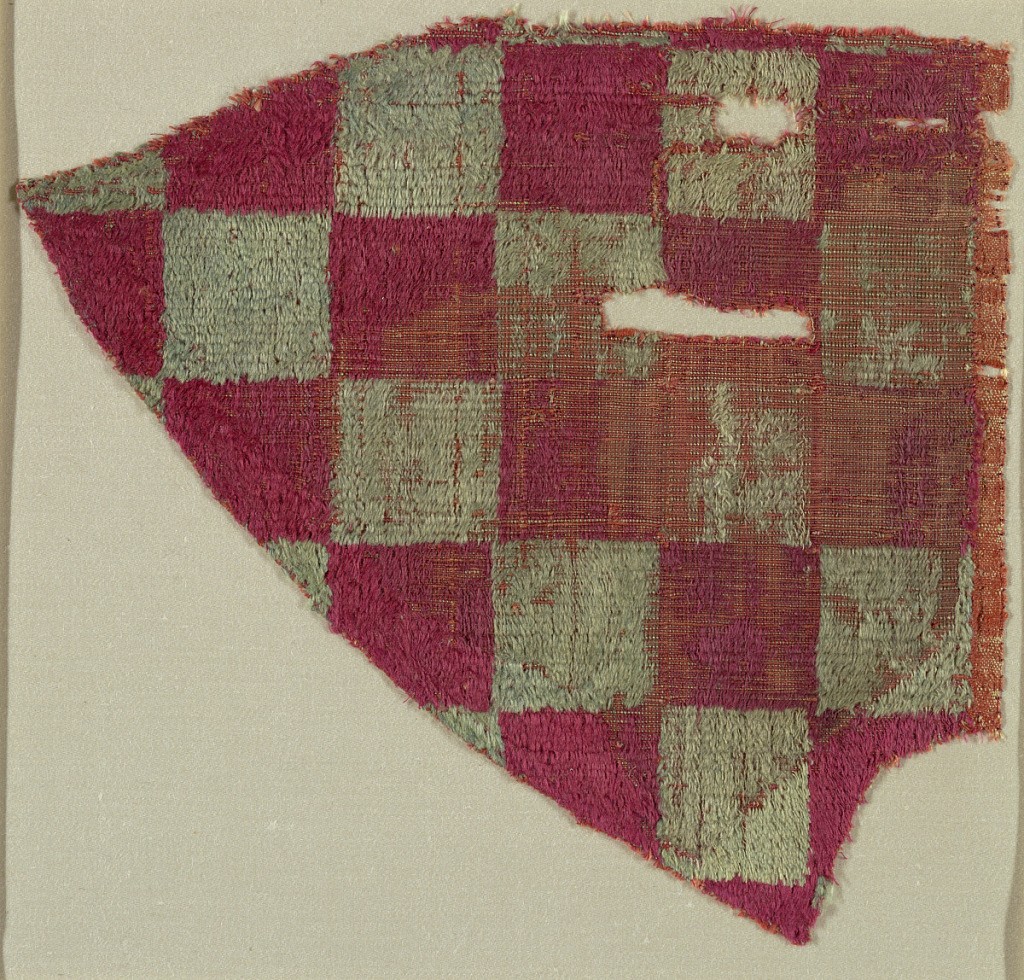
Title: Fragment
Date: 10th–11th century
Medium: silk Technique: cut supplementary warp pile (velvet) in a plain weave foundation
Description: Fragment in a checkerboard pattern of red and faded green squares.